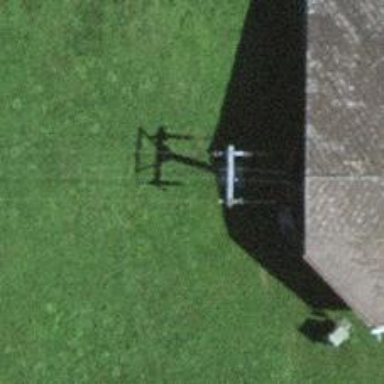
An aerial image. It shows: Pylon used for aerialway.